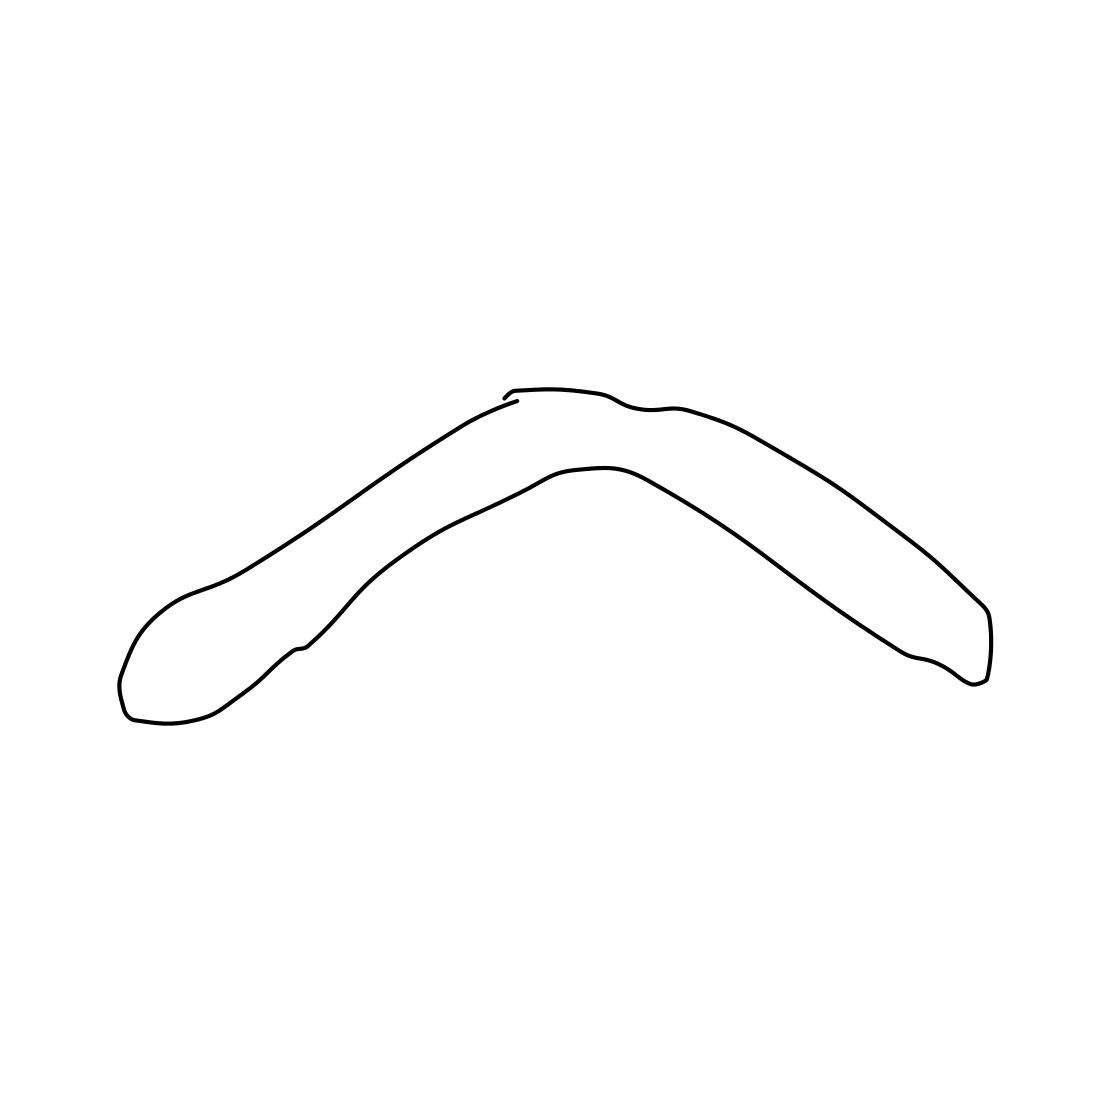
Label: boomerang